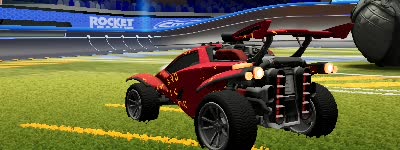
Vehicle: octane